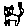
Label: cat